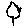
Label: tree